Question: I've written the beginnings of a 2D isometric engine using Java. I've got most of the basics covered such as tiling orders and object depth sorting on the map. However, I've run into a problem which I can't seem to solve without making my methods really messy.
The problem is that, in my isometric world, each object is rendered when the tile that the object base is on is rendered on the screen. However, some objects have a large height (such as a building) which can extend from a non-rendered off-screen area into the rendered screen area, and I have no way to detect this as my engine so far relies on object bases being present to render images.
My question is, how would I detect that an object with a large height value should be present in the rendered area while its base is in the off-screen area? I really don't want to be just rendering the whole map (including the off-screen area) as this is very CPU-intensive, so I'm looking for an algorithm or method which allows me to detect this problematic area.
EDIT: Updated the question to visually represent the problem below.

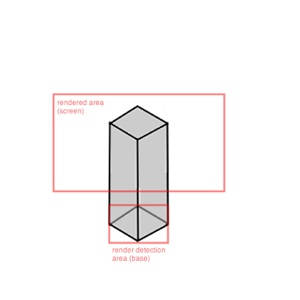
Answer: Can you modify your concept of 'tile' to include something like an 'envelope'...a rectangle that delimits the maximum height and width? e.g. when the 'large height' object is created / assigned to a tile, you could increase the height of its envelope.
Then you only need to render for tiles whose envelopes overlap with the screen.